Question: I created a small network topology in Omnet++ and the red pointer(cMessage) is working normally from device to another device etc , but I want to modify for example Router device that (if cMessage come in to Router device from its input interface01 , send cMessage or emit cMessage from its output interface02 to another device).

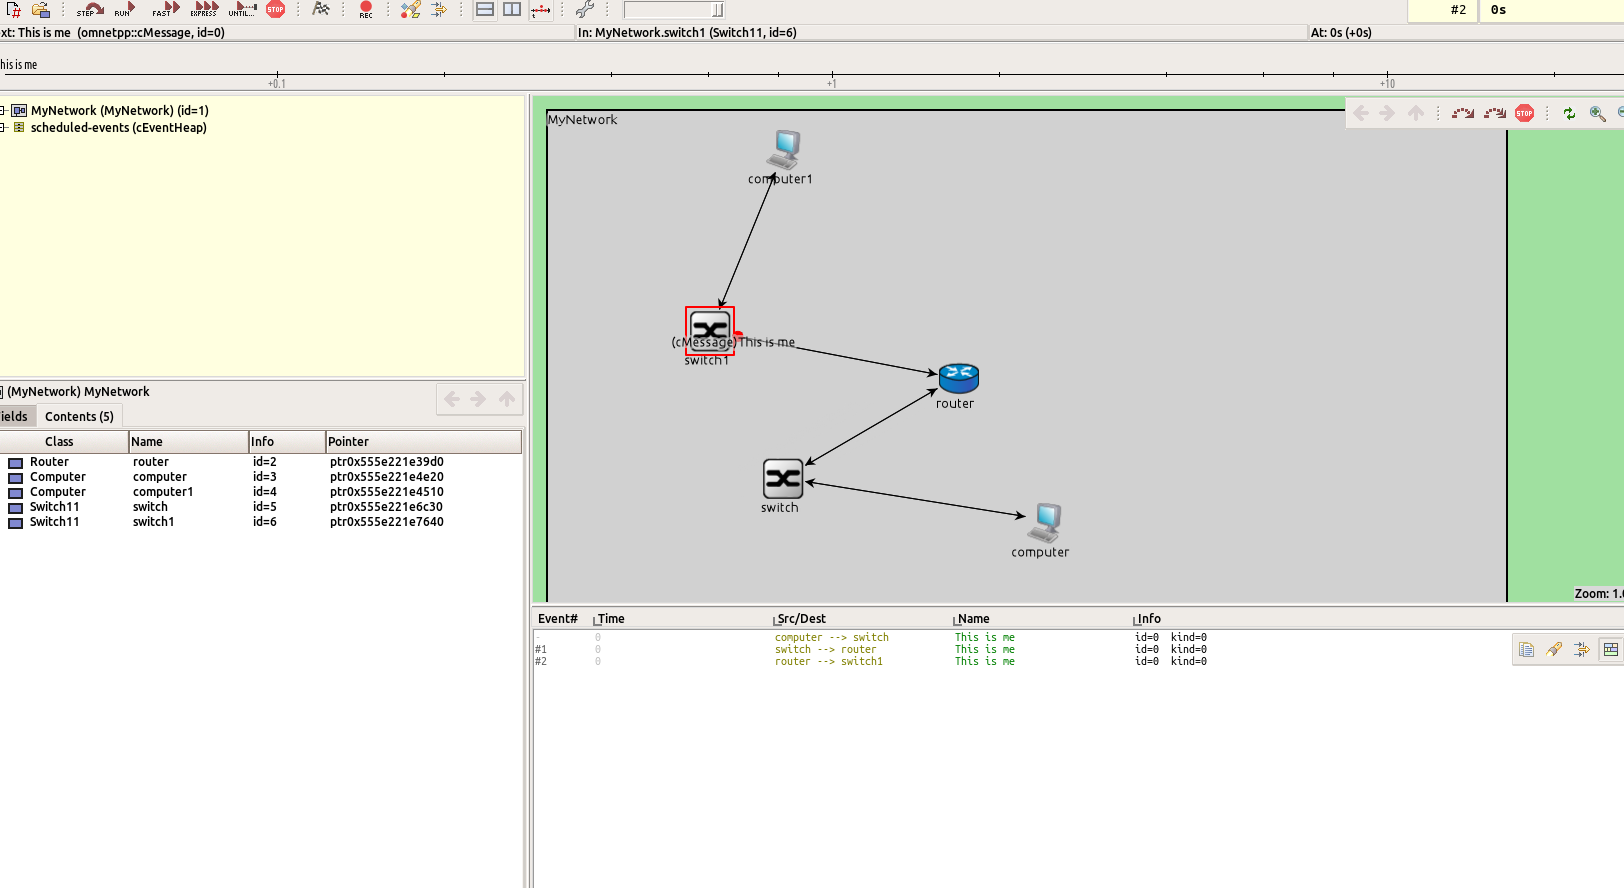
Answer: One can use 'getArrivalGate()' to determine a gate on which message arrived. An example:
'''
cGate * gate = msg->getArrivalGate();
if (gate->isName("interface01")) {
// do something
}
'''